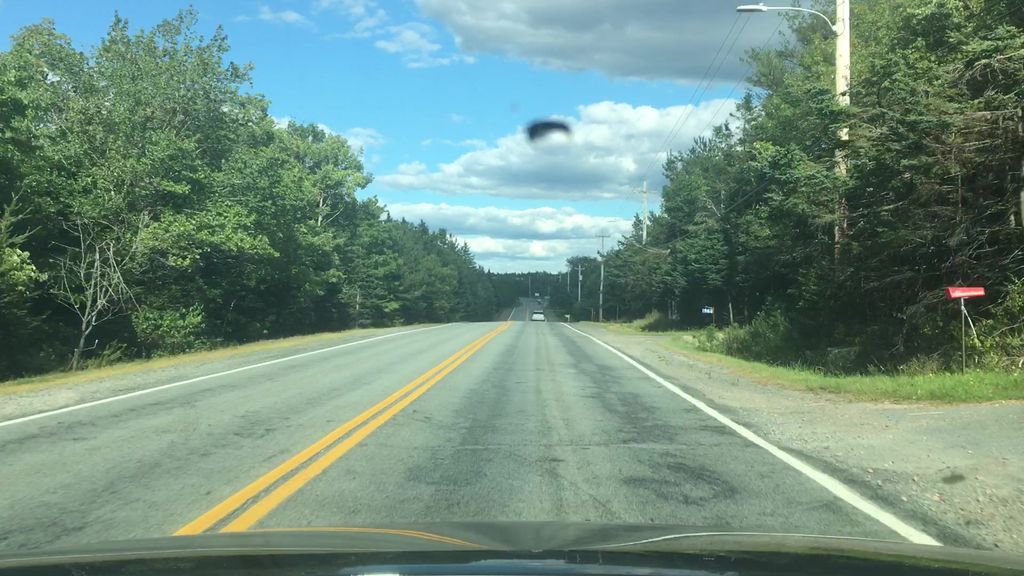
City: halifax